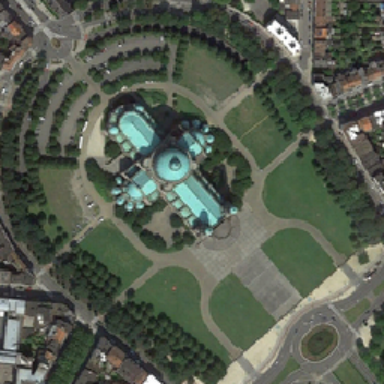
There are many buildings and green trees in front of the square around the church .